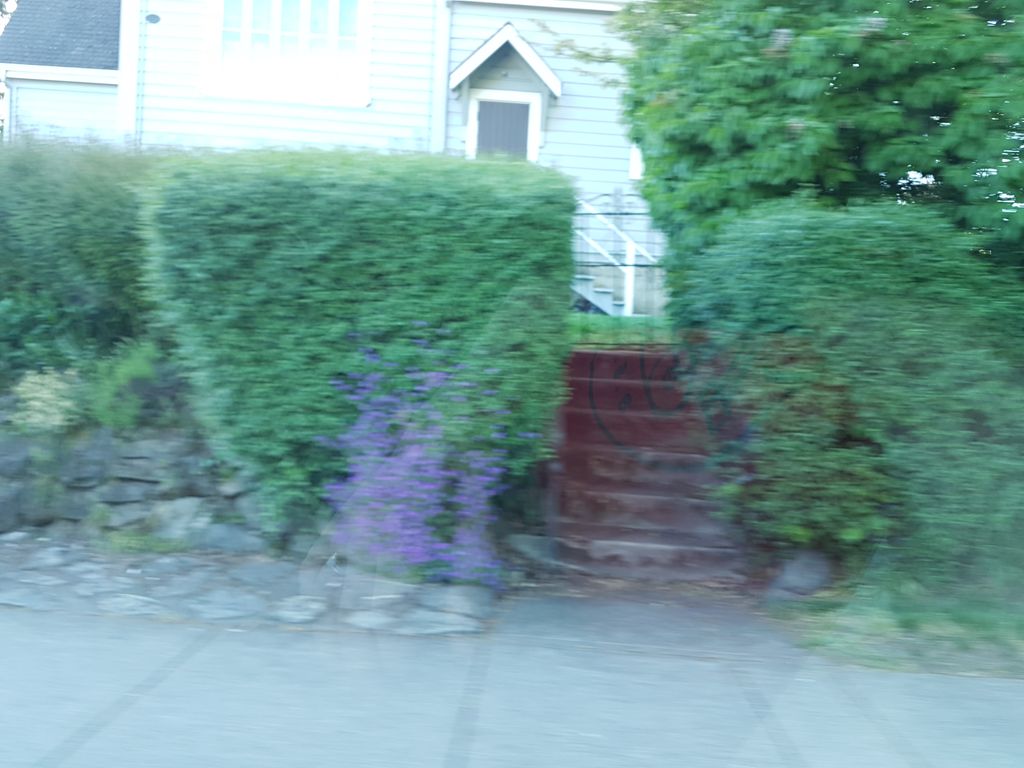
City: victoria